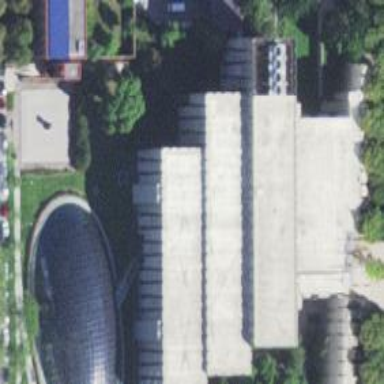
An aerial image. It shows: University building with library inside.